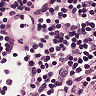
Metastatic tissue present: no